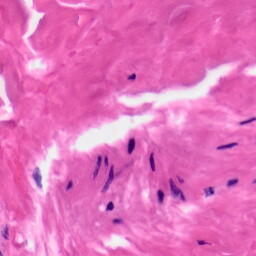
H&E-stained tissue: Skin